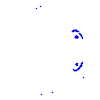
Particle: proton